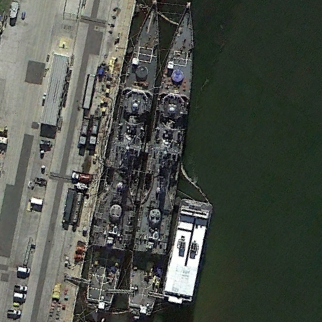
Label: cruiser